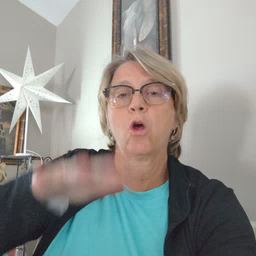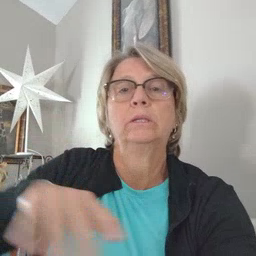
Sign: backyard